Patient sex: M
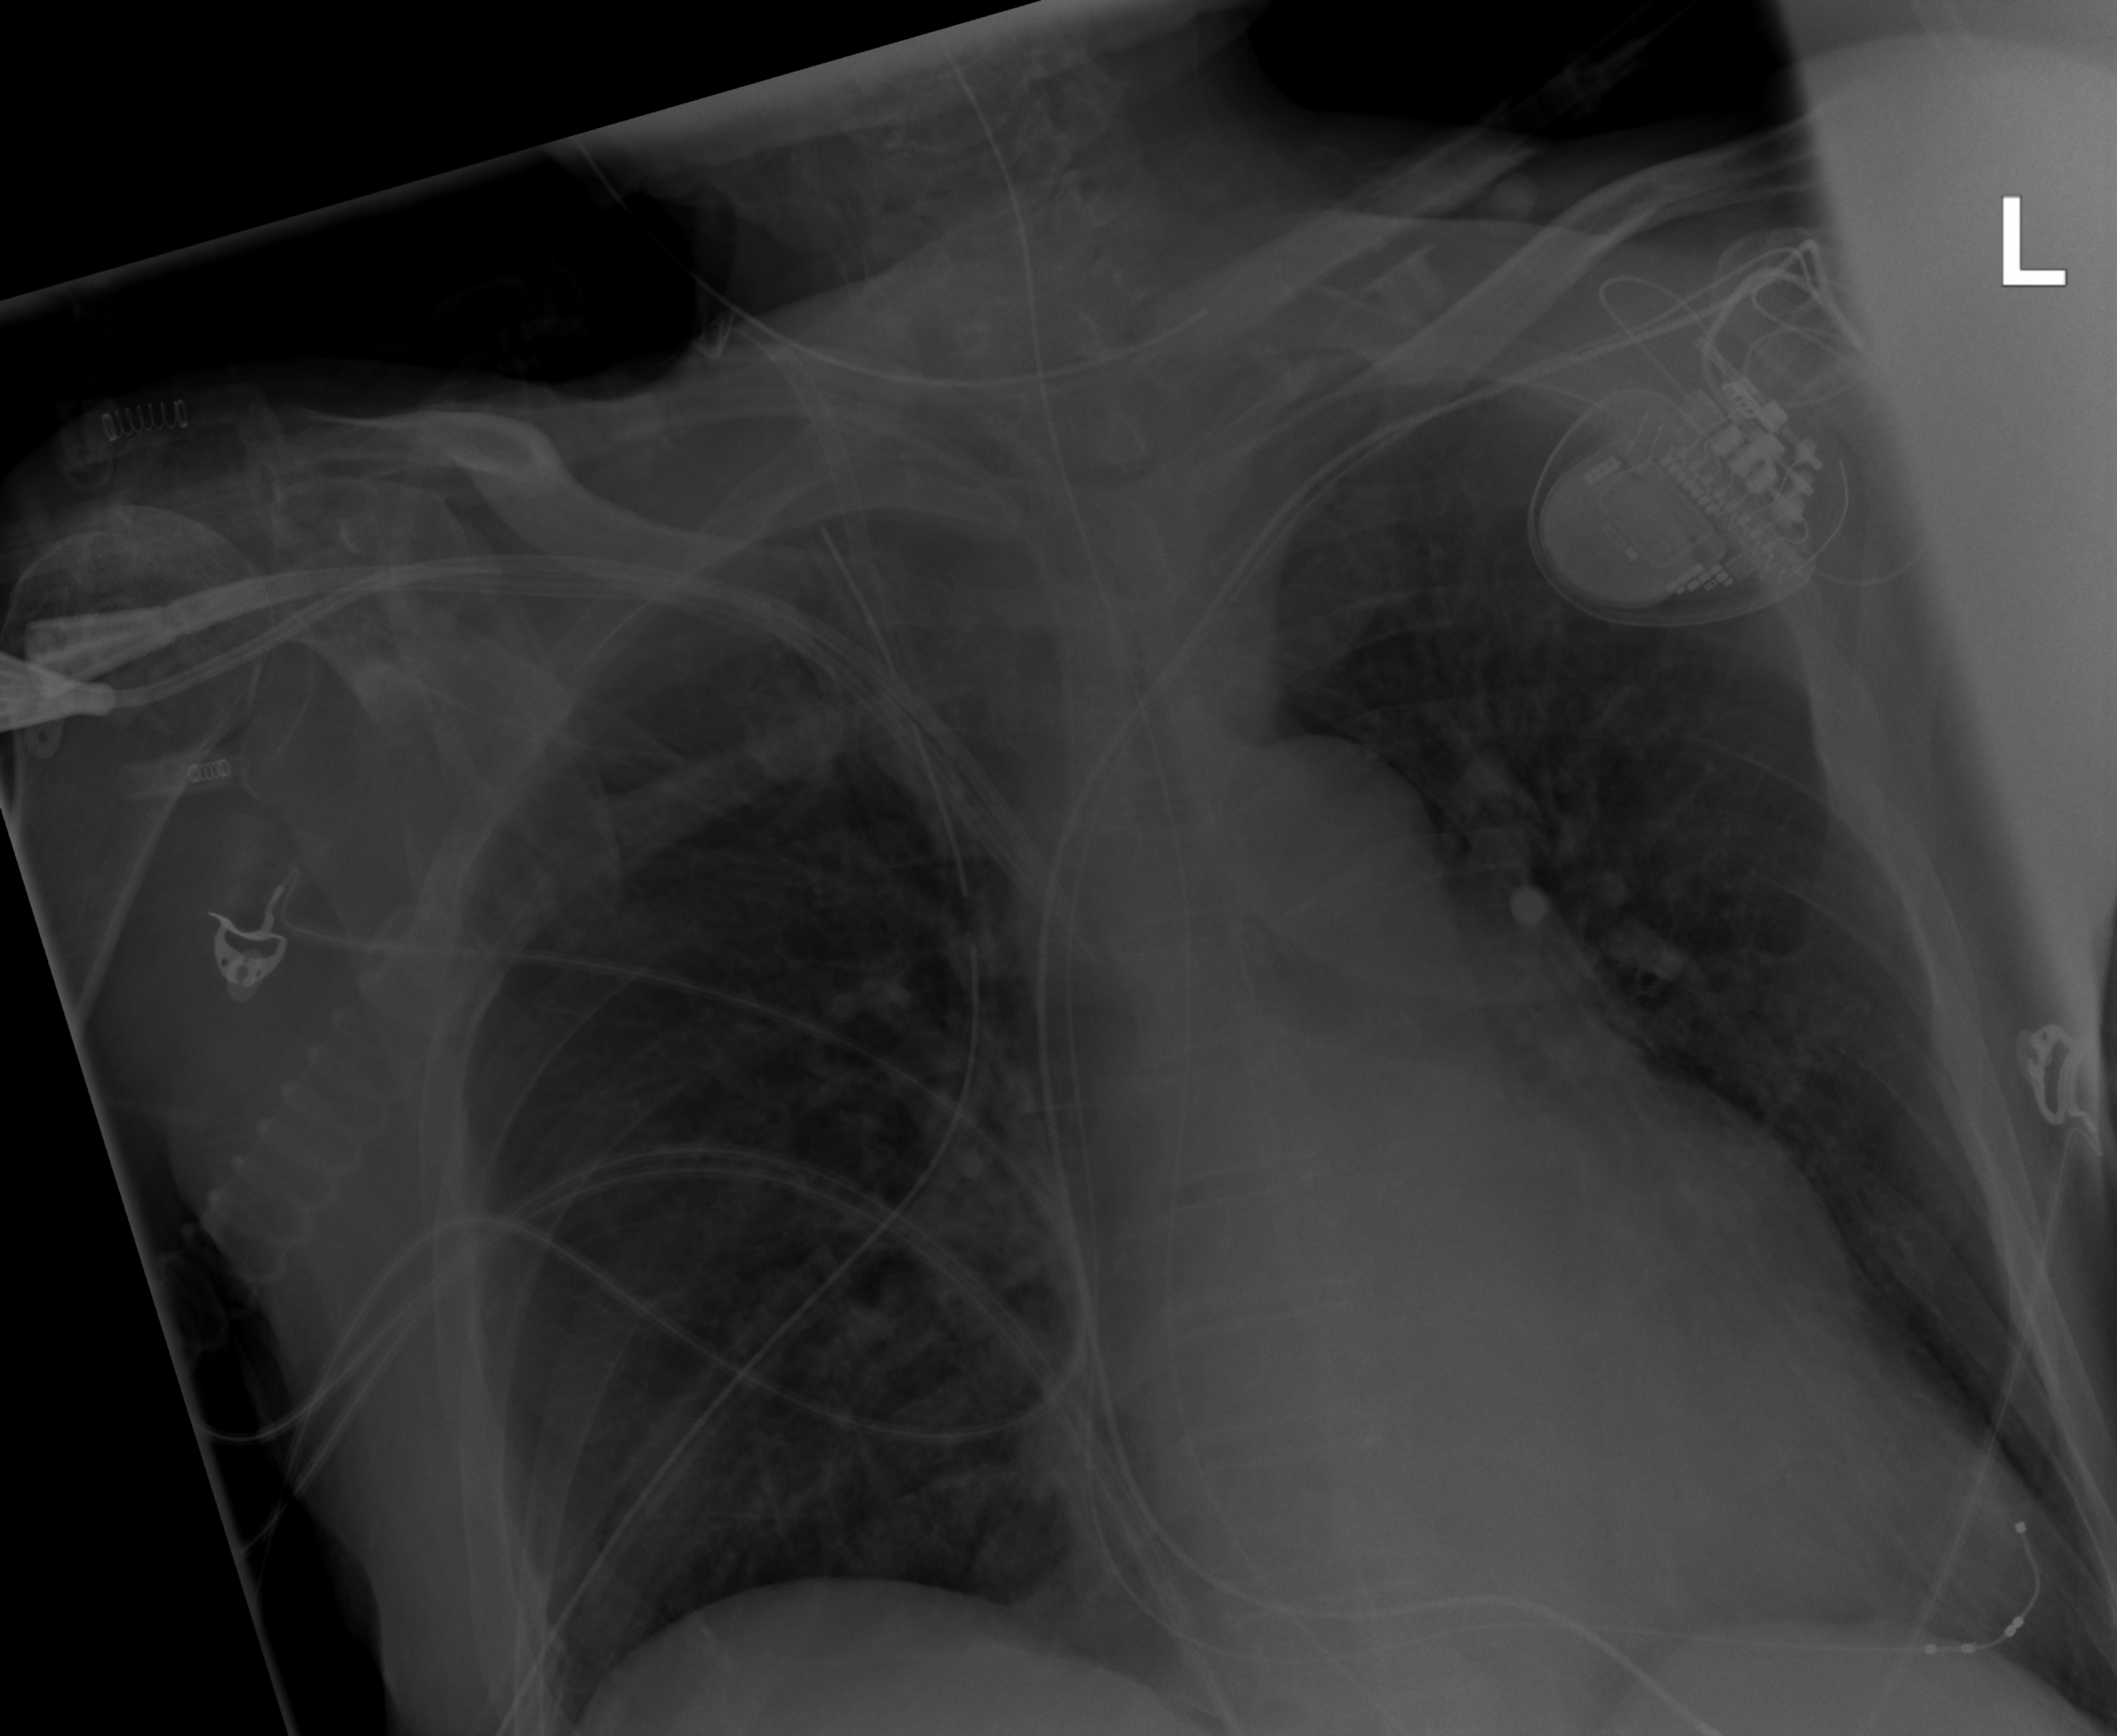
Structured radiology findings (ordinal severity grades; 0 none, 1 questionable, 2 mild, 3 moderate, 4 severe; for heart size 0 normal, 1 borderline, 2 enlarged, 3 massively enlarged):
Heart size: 2
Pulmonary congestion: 2
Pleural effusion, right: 0
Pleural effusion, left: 0
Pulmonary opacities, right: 0
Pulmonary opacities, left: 0
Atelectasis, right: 2
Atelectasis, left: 0